A scalogram of one vibration snapshot from a rotating bearing is shown, computed with a continuous wavelet transform. Based on the visible evidence, which condition applies: normal, inner_race, outer_race, ball?
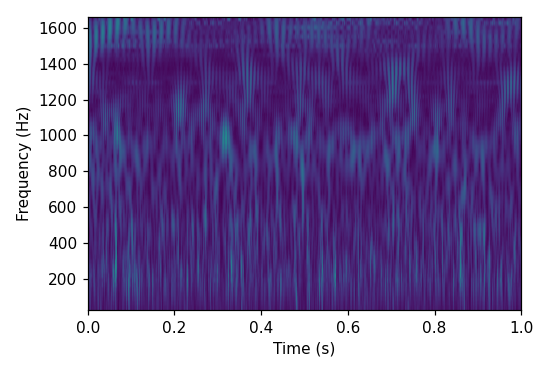
Answer: inner_race